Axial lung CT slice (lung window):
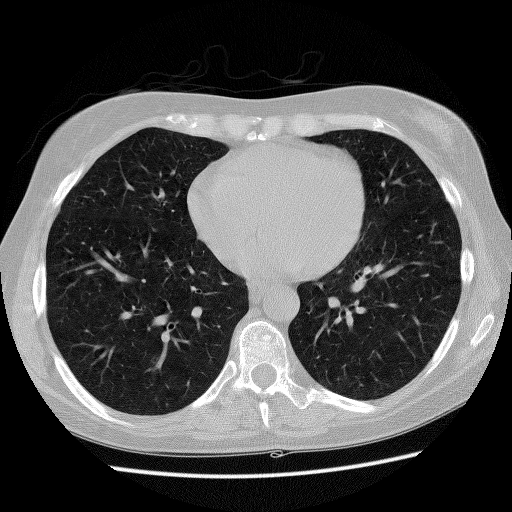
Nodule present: no